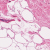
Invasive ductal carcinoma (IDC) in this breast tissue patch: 0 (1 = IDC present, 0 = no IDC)